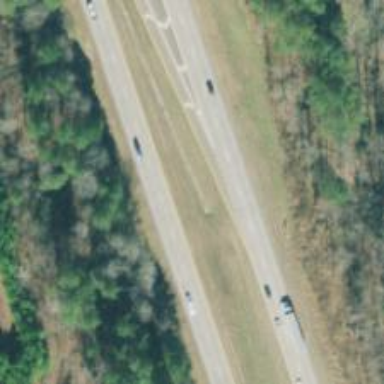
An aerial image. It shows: Trunk link highway.